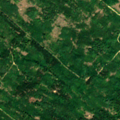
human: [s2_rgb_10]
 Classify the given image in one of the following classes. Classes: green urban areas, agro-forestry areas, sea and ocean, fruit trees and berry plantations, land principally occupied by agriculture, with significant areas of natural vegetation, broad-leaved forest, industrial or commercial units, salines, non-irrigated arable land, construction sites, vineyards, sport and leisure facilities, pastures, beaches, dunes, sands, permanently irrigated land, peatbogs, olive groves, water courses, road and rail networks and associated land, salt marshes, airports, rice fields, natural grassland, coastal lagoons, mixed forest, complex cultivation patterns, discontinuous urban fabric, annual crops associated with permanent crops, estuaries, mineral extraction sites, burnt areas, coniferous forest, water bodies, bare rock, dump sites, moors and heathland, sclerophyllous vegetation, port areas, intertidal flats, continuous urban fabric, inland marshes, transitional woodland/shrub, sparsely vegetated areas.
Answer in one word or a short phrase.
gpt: broad-leaved forest, coniferous forest, mixed forest, transitional woodland/shrub